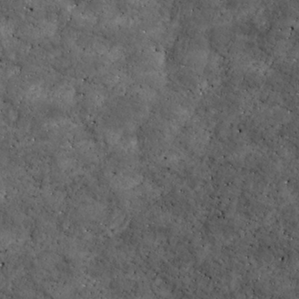
Label: non_frost